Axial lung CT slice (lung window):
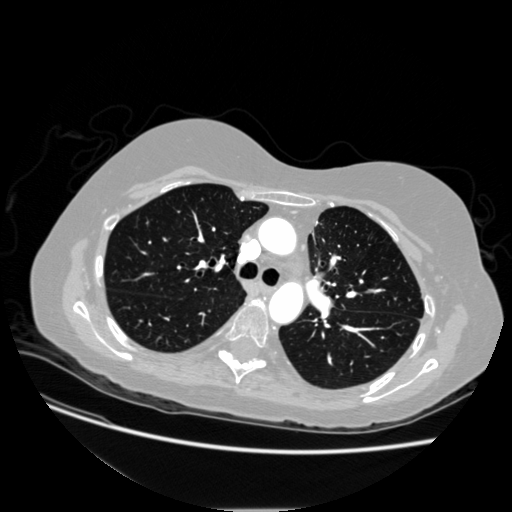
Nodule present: no